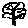
Label: tree